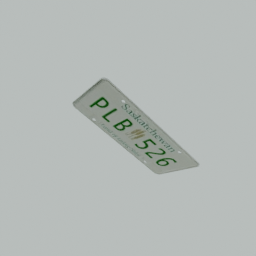
Label: mechanical